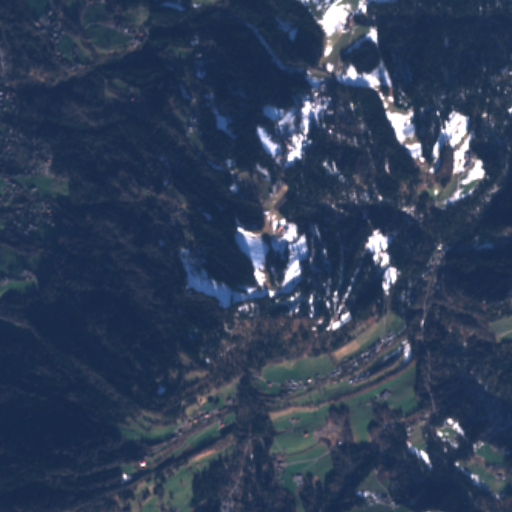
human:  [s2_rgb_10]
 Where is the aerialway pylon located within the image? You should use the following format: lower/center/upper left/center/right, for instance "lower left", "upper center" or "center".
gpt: The aerialway pylon is located in the center of the image.
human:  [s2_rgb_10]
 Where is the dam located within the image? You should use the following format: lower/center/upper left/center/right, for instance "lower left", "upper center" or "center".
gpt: The dam is located in the upper left of the image.
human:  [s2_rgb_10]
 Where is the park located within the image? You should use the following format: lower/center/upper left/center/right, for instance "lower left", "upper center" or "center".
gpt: The park is located in the lower left of the image.
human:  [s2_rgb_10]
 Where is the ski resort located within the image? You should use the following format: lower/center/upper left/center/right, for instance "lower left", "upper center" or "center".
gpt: The ski resort is located in the center left of the image.
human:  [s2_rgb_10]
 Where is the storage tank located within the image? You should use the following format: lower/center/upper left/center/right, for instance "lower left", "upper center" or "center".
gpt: The storage tank is located in the lower center of the image.
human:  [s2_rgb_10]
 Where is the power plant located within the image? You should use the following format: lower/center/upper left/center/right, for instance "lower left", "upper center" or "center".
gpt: There is no power plant in the image.